Question: I am a beginner to Pyspark and I am trying to pre-process batches of streamed JSON strings into a format that can be fed into a machine learning model with the only constraint being that the model has to learn incrementally as the streamed data cannot be stored.
Here is an explanation of my current progress:
I have the twitter-sentiment dataset which I have cleaned and stored as a .csv file in my local system. Each record has two features:
1. Sentiment --- > which is a single number: 0 for negative and 4 for positive.
2. Text ---------- > the text of the tweet.
The python program mentioned below streams this dataset as JSON strings to a TCP port in batches. I have specified the .csv file and the batch size as command line arguments.
'''
For TCP Connection:
TCP_IP = "localhost"
TCP_PORT = 6100
def connectTCP():
s = socket.socket(socket.AF_INET, socket.SOCK_STREAM)
s.setsockopt(socket.SOL_SOCKET, socket.SO_REUSEADDR, 1)
s.bind((TCP_IP, TCP_PORT))
s.listen(1)
print(f"Waiting for connection on port {TCP_PORT}...")
connection, address = s.accept()
print(f"Connected to {address}")
return connection, address
'''
Code to stream data strings as json to the specified port:
'''
def streamCSVFile(tcp_connection, input_file):
df = pd.read_csv(input_file)
values = df.values.tolist()
# loop through batches of size batch_size lines
for i in tqdm(range(0, len(values) - batch_size + 2, batch_size)):
send_data = values[i:i + batch_size] # load batch of rows
payload = dict() # create a payload
# iterate over the batch
for mini_batch_index in range(len(send_data)):
payload[mini_batch_index] = dict() # create a record
# iterate over the features
for feature_index in range(len(send_data[0])):
# add the feature to the record
payload[mini_batch_index][f'feature{feature_index}'] = send_data[mini_batch_index][feature_index]
send_batch = (json.dumps(payload) + '
').encode()
try:
tcp_connection.send(send_batch) # send the payload to Spark
except BrokenPipeError: # this indicates that the message length of the payload is more than what is allowed via TCP
print("Either batch size is too big for the dataset or the connection was closed")
except Exception as error_message:
print(f"Exception thrown but was handled: {error_message}")
time.sleep(5)
'''
Given below is a simple code I have written to receive the streamed JSON and print the same on terminal.
'''
import socket
import json
HOST = 'localhost'
PORT = 6100
s = socket.socket(socket.AF_INET, socket.SOCK_STREAM)
s.connect((HOST, PORT))
while True:
data = s.recv(1024)
print(repr(data))
s.close()
'''
The above code works fine but what I want to achieve is to get the JSON object for the batch read from the stream and convert this object into a rdd or dataframe on which I can perform transformations. (For example filtering hashtag values and grouping by them).
Screenshot of the dataset (For reference):

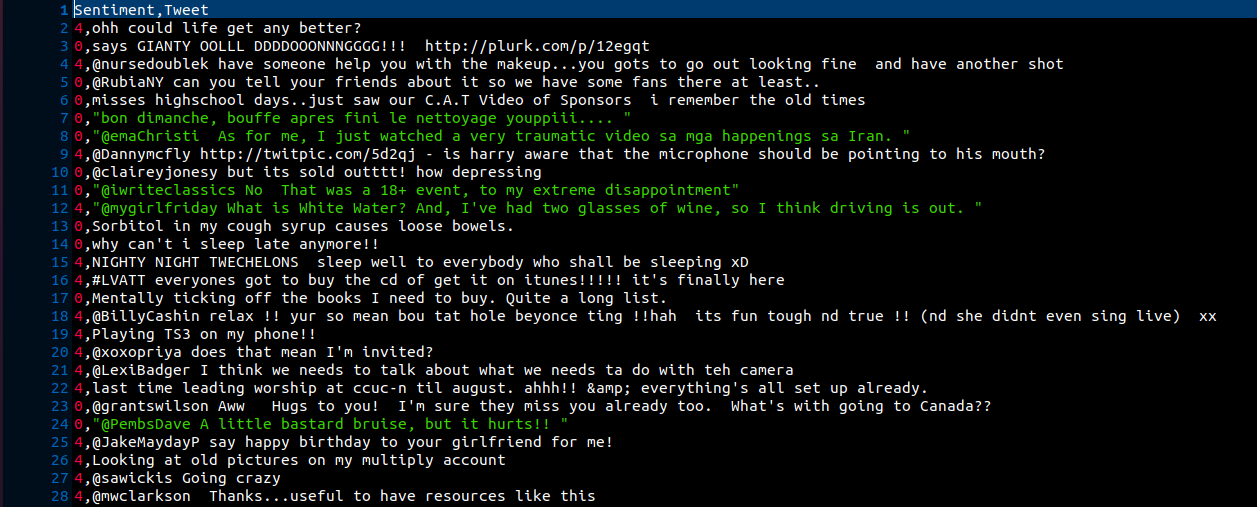
Answer: I figured a solution for my problem and hence came back to suggest my idea.
Here is how I collected the streamed data:
'''
def get_training_data(data, dataset=None):
values = list()
for record_index in data:
record = data[record_index]
record_values = list(record.values())
values.append(np.asarray(record_values))
values = np.asarray(values)
return values
def process_stream(batch):
data = batch.collect()
if not data:
return
data = data[0]
data = json.loads(data)
values = get_training_data(data)
data_stream = spark_streaming_context.socketTextStream("localhost", 6100).foreachRDD(process_stream)
spark_streaming_context.start()
spark_streaming_context.awaitTermination(1000)
spark_streaming_context.stop()
'''
Now, if you want to work on a 'dataframe' you can achieve the same with:
'''
def convert_data_to_df(data):
# Specifying the datatype of each column
SCHEMA = StructType(
[
StructField("attr_0", StringType()),
StructField("attr_1", StringType()),
StructField("attr_2", StringType()),
StructField("attr_3", StringType()),
StructField("attr_4", StringType()),
StructField("attr_5", StringType()),
StructField("attr_6", StringType()),
StructField("attr_7", DoubleType()),
StructField("attr_8", DoubleType())
]
)
DF_COLUMNS = ["Dates","Category","Descript","DayOfWeek","PdDistrict","Resolution","Address","X","Y"]
spark = SparkSession.builder.getOrCreate()
df = spark.createDataFrame(data=data, schema=SCHEMA).toDF(*DF_COLUMNS)
'''
In order to extract 'x coordinates' and 'y coordinates' needed for training:
'''
x_columns = ["X","Y","DayOfWeek","PdDistrict","Hour","Month","Year"]
coordinate_x = np.asarray(df.select(x_columns).collect())
coordinate_y = np.asarray(df.select("Category").collect())
coordinate_y = column_or_1d(coordinate_y, warn=True)
'''
Using these parameters, the classification/clustering model can be incrementally trained.